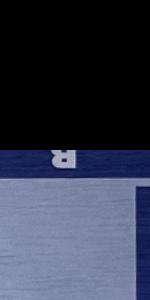
Label: Empty